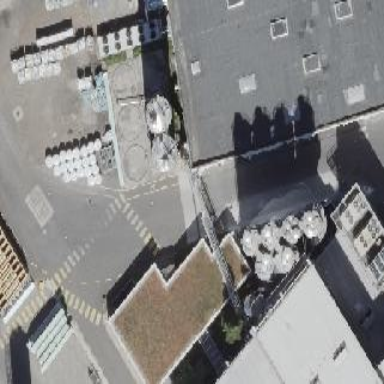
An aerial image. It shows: Industrial building with works in progress.